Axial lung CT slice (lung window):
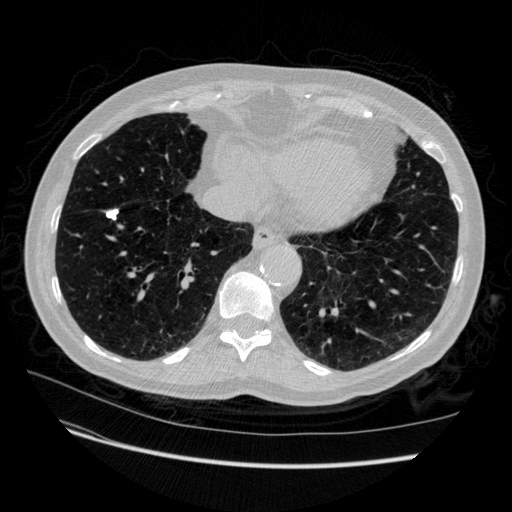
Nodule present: yes
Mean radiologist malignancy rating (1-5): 1